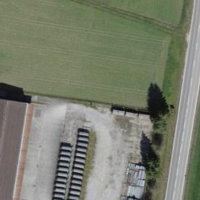
EUNIS habitat code: 55
Species observed at this site:
Buteo buteo